Interaction volume radius: 10 \u00c5
Interaction volume height: 15 \u00c5
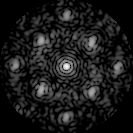
Disorder parameter: 0.434